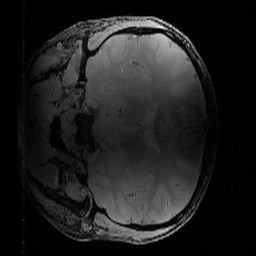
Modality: PDw
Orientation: coronal
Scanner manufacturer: siemens
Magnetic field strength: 6.98 T
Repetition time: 2.16 s
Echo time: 0.00345 s